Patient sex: M
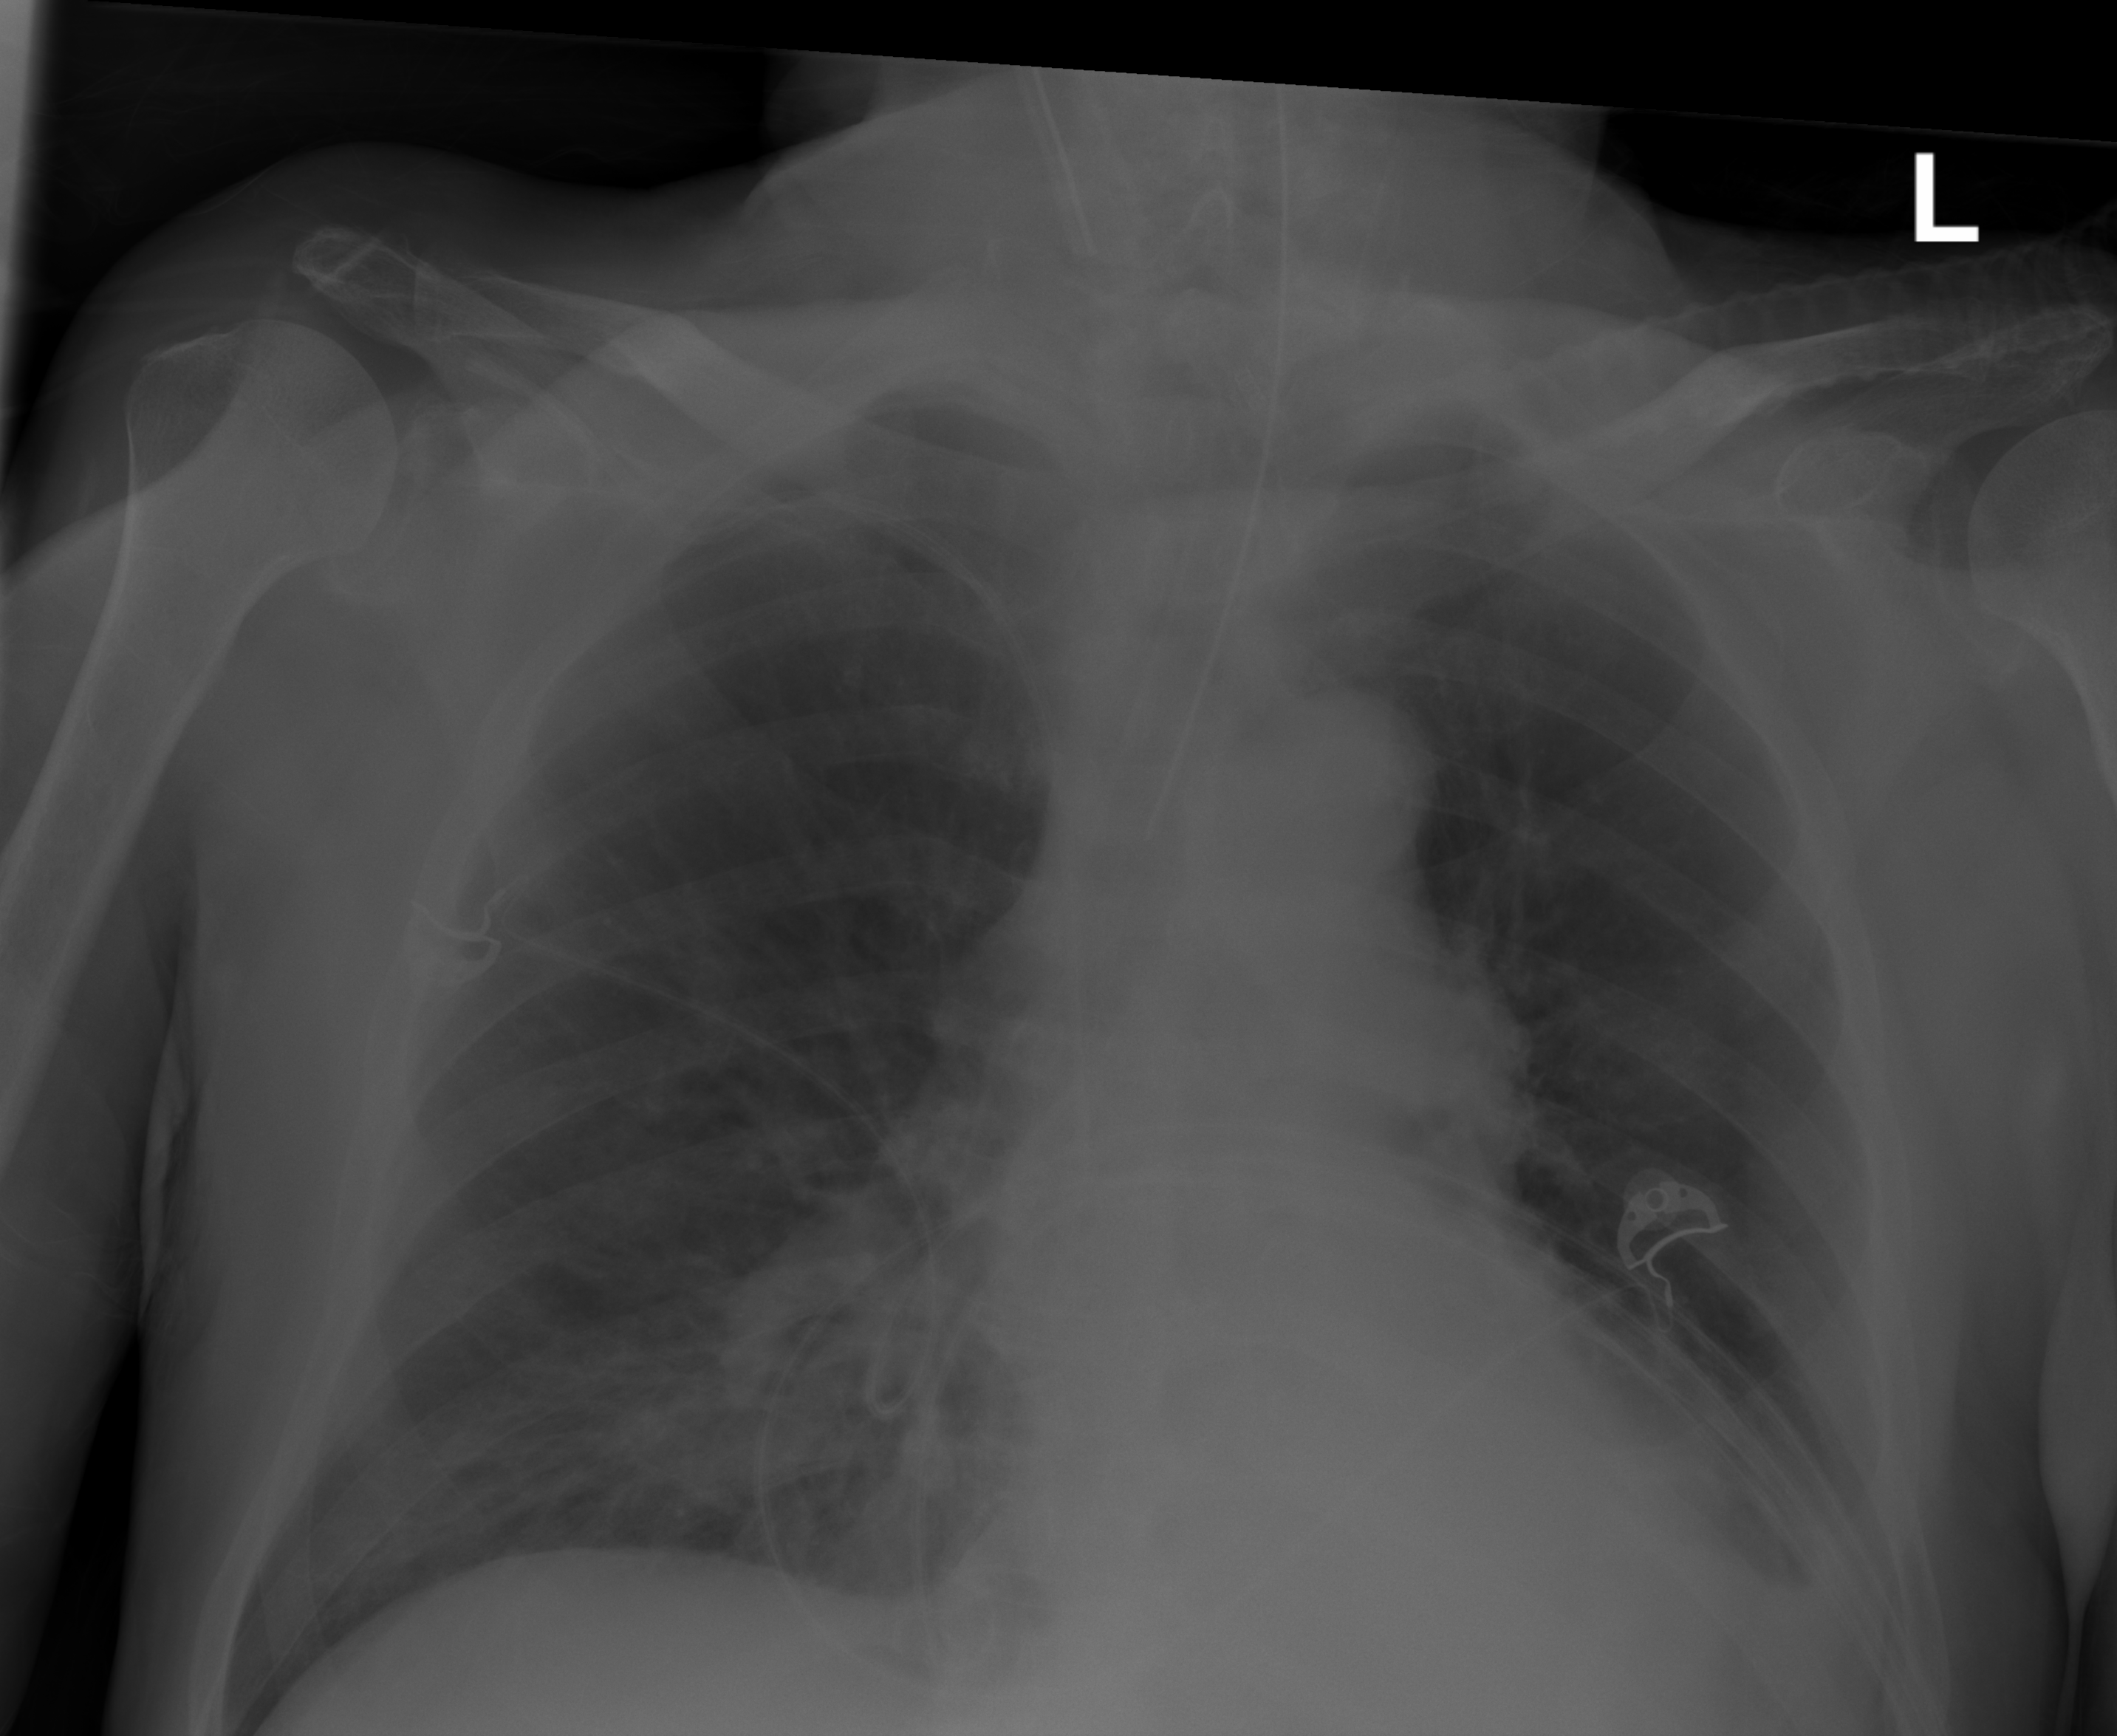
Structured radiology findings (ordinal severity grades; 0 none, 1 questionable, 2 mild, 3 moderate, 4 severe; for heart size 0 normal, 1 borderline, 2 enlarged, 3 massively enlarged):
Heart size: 0
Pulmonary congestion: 0
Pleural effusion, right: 0
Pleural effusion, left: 2
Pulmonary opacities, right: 0
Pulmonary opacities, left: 0
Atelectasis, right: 0
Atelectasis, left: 0